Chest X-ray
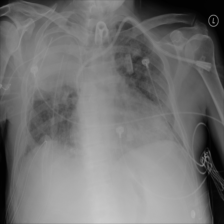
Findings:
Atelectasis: negative
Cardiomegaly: negative
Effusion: negative
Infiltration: negative
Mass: negative
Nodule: negative
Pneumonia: negative
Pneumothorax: negative
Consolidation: positive
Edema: negative
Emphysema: negative
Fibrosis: negative
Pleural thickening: negative
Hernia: negative